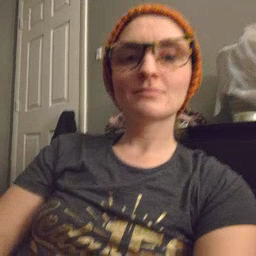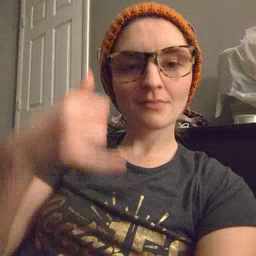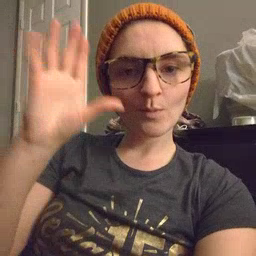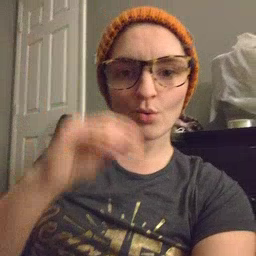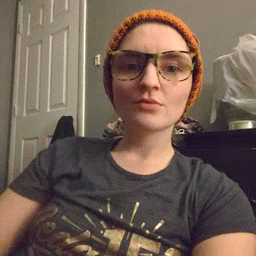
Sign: cowboy